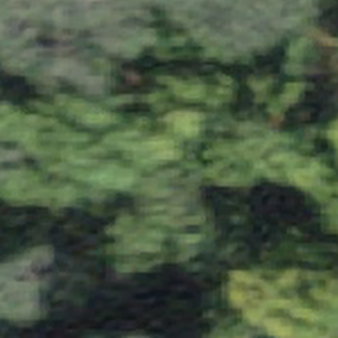
Label: other